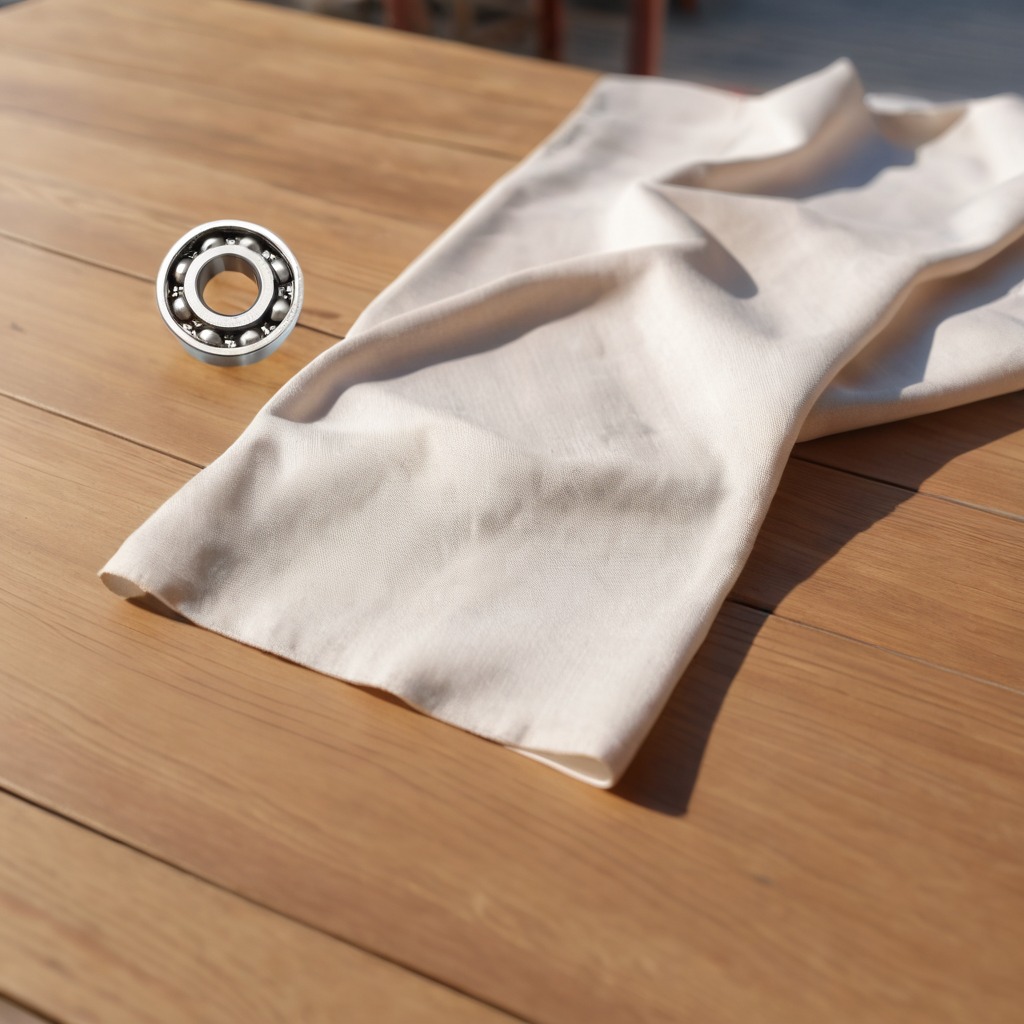
A metal ball bearing lying on the wooden table in an outdoor workshop during daytime bright natural light soft shadows worn but beneath the cloth.